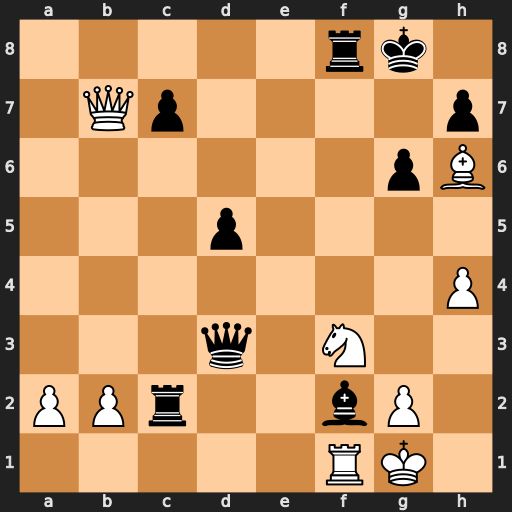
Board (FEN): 5rk1/1Qp4p/6pB/3p4/7P/3q1N2/PPr2bP1/5RK1
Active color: w
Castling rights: -
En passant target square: -
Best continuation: Rxf2 Rxf2 Kxf2